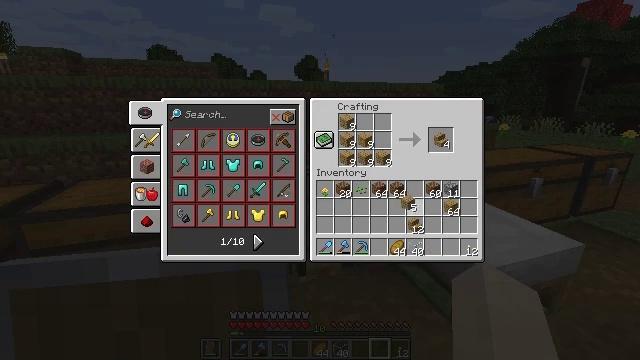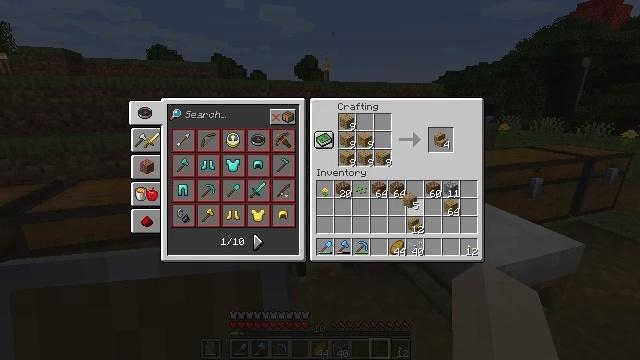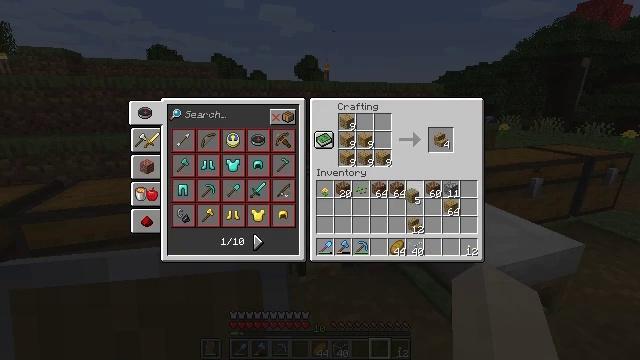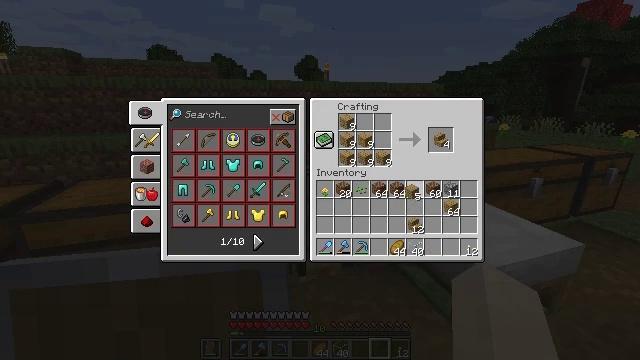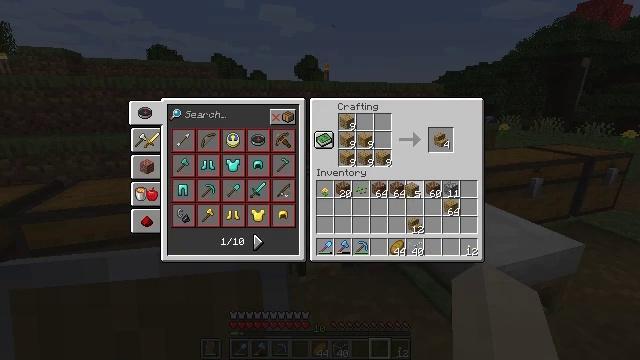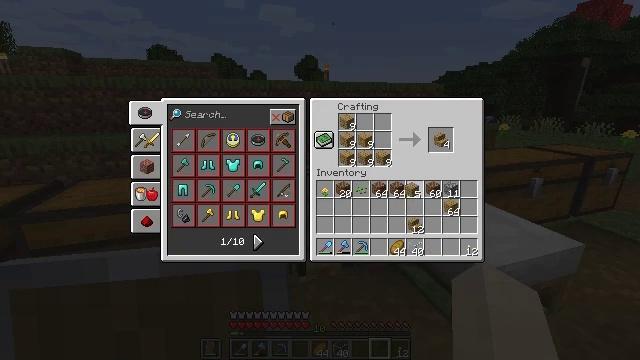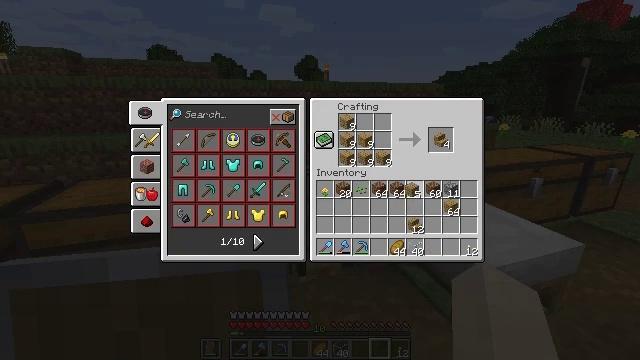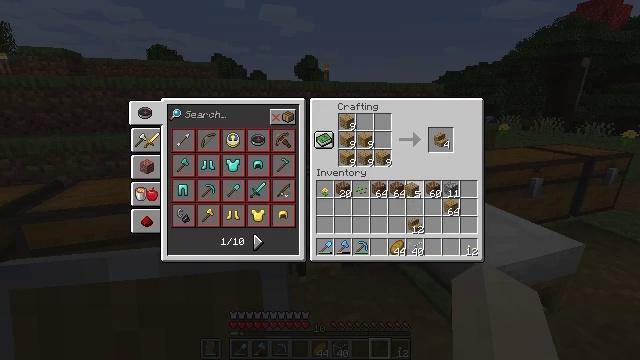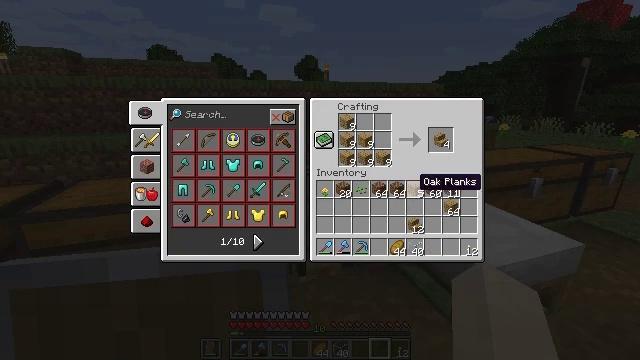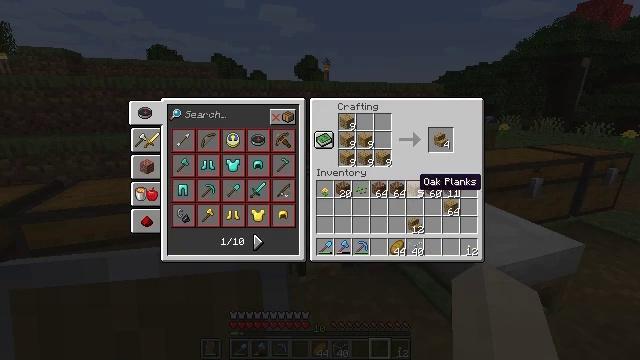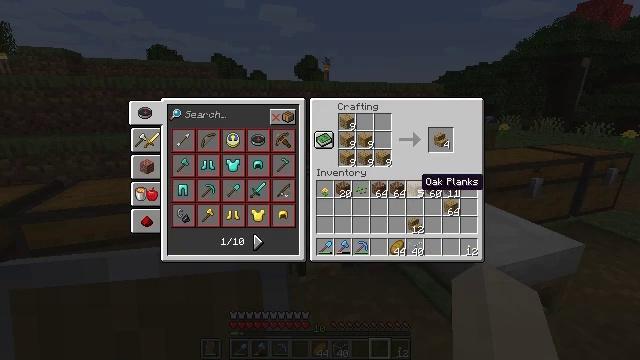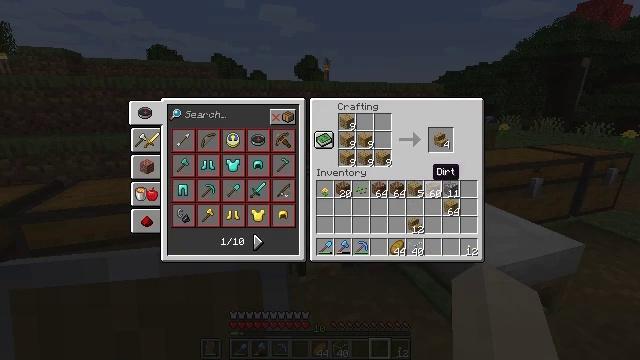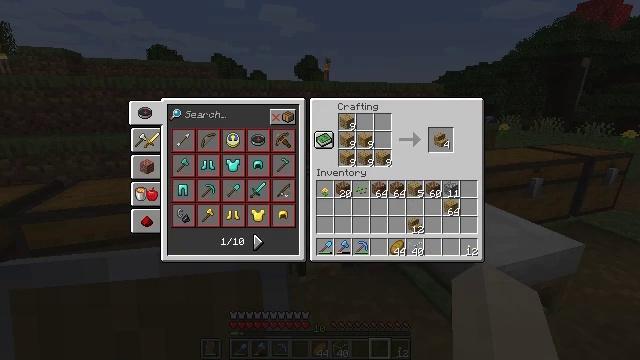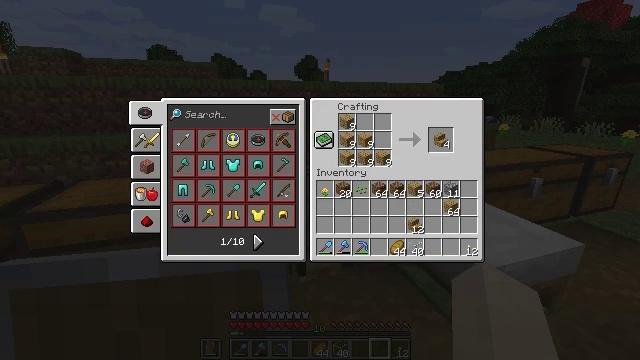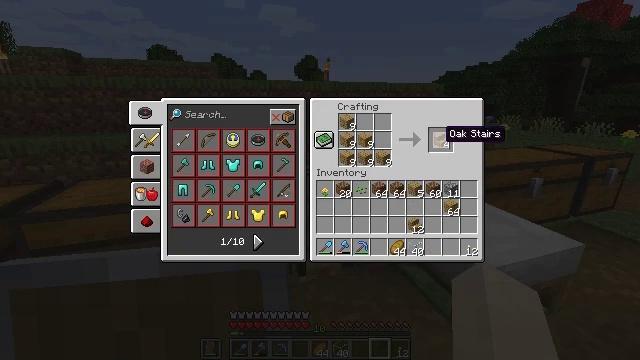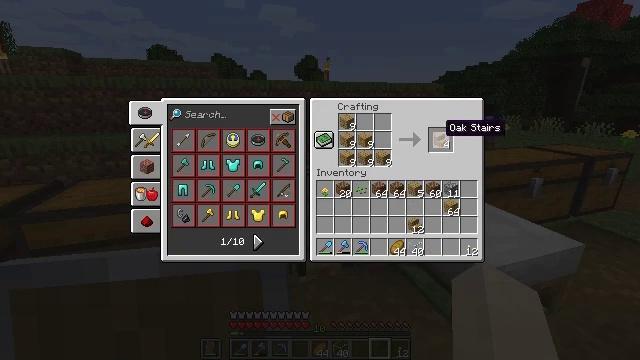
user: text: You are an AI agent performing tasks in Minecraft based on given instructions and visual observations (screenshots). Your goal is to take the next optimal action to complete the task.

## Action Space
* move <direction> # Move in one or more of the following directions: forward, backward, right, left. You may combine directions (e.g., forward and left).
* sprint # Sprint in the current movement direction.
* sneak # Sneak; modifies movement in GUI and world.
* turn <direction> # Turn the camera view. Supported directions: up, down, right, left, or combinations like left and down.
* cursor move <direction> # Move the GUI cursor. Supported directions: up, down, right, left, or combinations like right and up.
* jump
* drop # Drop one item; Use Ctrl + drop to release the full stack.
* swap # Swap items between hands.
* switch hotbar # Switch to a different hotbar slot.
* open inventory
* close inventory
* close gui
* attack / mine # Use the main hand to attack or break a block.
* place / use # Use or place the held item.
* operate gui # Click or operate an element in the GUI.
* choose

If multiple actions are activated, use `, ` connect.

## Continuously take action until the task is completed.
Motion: motion action
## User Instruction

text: Use the crafting menu to make oak stairs.
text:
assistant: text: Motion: no_op
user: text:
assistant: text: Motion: no_op
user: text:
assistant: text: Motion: no_op
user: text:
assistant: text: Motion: no_op
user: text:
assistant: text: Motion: no_op
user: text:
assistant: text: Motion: operate gui
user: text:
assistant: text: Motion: operate gui
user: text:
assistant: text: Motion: no_op
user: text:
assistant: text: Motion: no_op
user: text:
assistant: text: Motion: no_op
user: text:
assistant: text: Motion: cursor move right and up
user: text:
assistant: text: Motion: cursor move right and up
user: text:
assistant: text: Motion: cursor move up
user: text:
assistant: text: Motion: cursor move up
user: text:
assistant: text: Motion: sneak
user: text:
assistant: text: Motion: sneak
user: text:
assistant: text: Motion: sneak
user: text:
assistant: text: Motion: sneak
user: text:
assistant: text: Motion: sneak, operate gui
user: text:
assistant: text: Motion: sneak, operate gui
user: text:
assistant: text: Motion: sneak, operate gui
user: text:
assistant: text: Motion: sneak
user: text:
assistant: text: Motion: sneak
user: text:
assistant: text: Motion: sneak
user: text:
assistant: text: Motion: sneak